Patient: sex M, age 36
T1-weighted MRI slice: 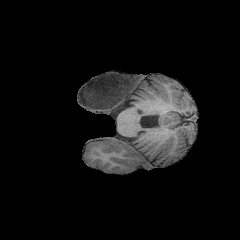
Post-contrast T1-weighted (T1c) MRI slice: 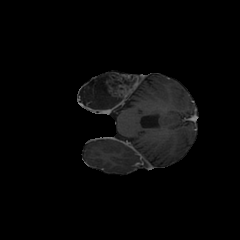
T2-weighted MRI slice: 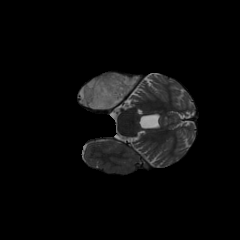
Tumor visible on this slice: yes
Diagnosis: Astrocytoma, IDH-mutant
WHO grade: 4